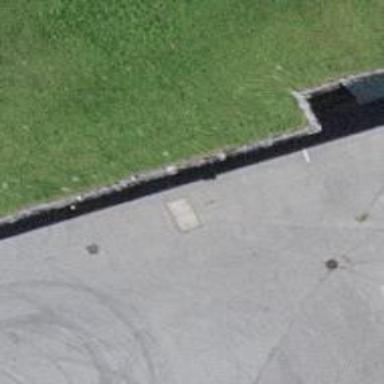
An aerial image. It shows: Retaining wall.